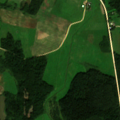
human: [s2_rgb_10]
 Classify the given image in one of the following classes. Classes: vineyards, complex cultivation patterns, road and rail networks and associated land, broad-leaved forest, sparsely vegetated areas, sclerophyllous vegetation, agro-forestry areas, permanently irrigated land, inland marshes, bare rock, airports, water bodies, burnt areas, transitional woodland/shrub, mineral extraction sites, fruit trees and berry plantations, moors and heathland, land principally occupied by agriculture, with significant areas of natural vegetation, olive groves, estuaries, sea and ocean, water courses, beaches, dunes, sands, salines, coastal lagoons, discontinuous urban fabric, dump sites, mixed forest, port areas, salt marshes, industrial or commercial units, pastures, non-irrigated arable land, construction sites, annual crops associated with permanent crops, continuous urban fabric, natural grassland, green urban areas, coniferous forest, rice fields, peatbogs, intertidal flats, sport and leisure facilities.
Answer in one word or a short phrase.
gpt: non-irrigated arable land, pastures, complex cultivation patterns, land principally occupied by agriculture, with significant areas of natural vegetation, coniferous forest, mixed forest